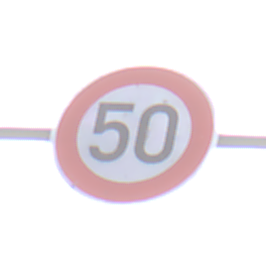
Verkehrszeichen: Geschwindigkeit50
Umgebung: Outdoor, Nature
Tageszeit: Midday
Wetter: PartlyCloudy
Licht: Natural
Jahreszeit: NotSpecified
Kontrast: MediumContrast